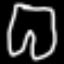
Label: pants